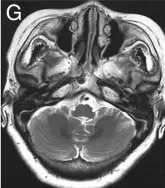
Case 2 No abnormality was observed in the internal carotid arteries. B, F) CEMRA images show bilateral tortuosity in the V1-V2 segment of the vertebral artery, and bilateral spiral twisting in the V4 segments of the vertebral arteries without obvious stenosis.
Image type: radiology (mri)